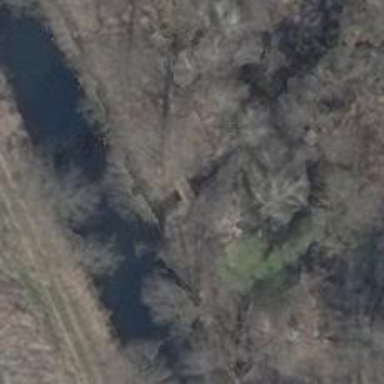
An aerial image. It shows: Path on bridge.